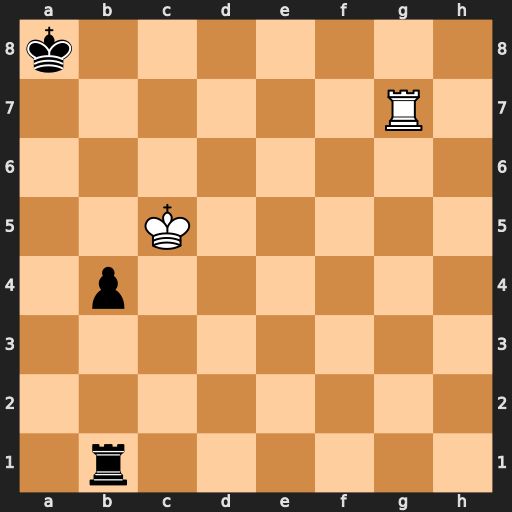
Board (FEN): k7/6R1/8/2K5/1p6/8/8/1r6
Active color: w
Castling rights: -
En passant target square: -
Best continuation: Kb6 Rf1 Rg8+ Rf8 Rxf8#